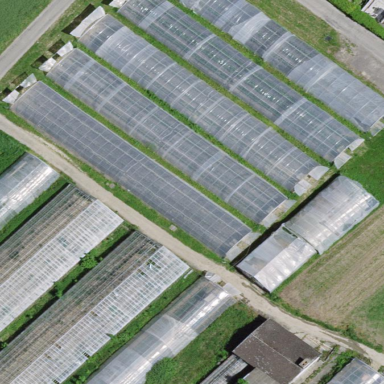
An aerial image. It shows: Greenhouse.